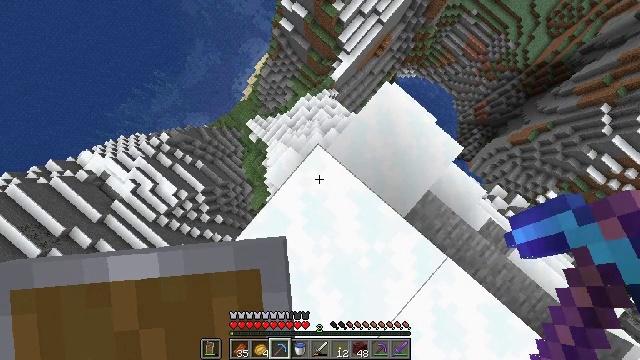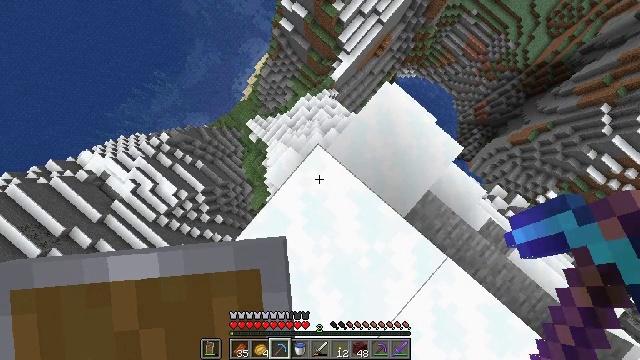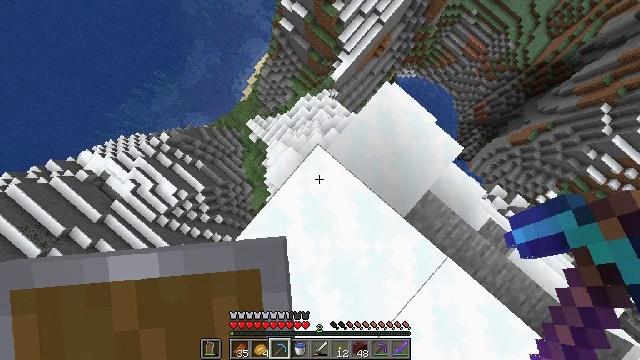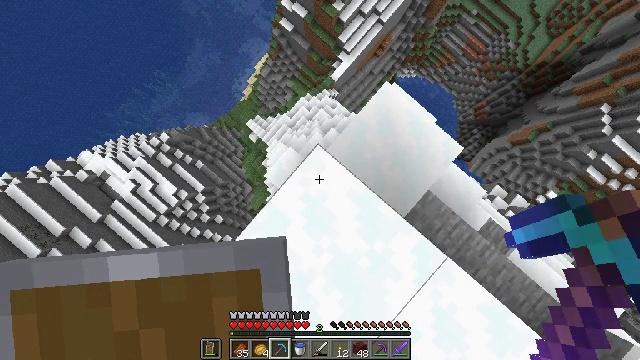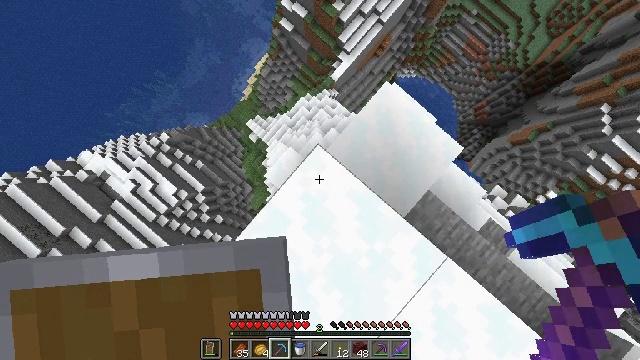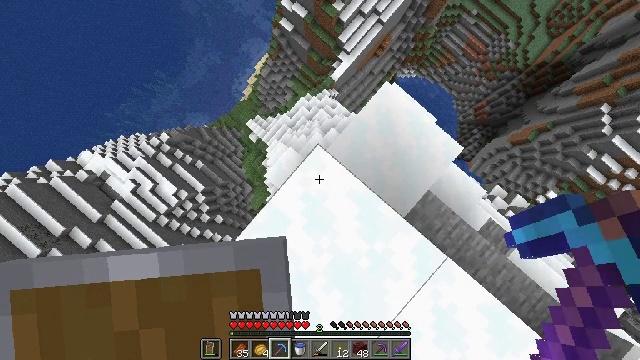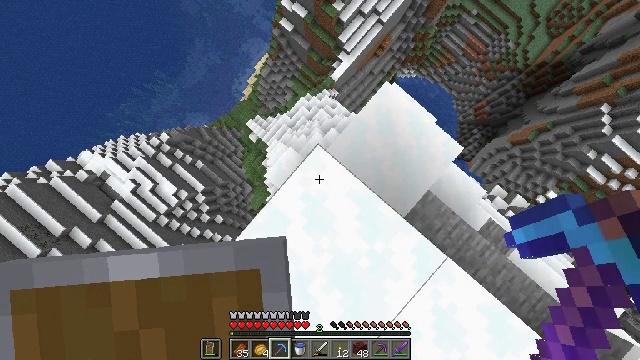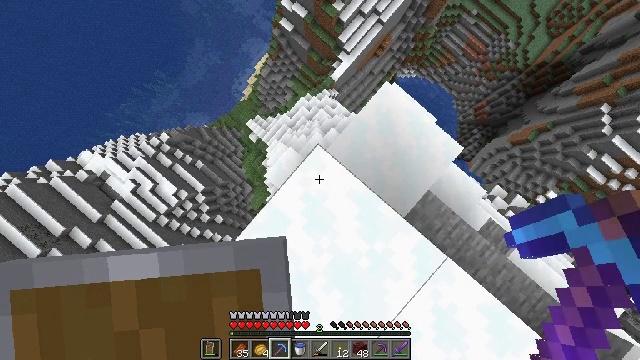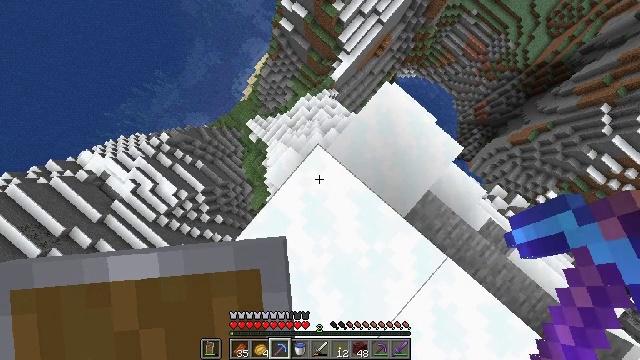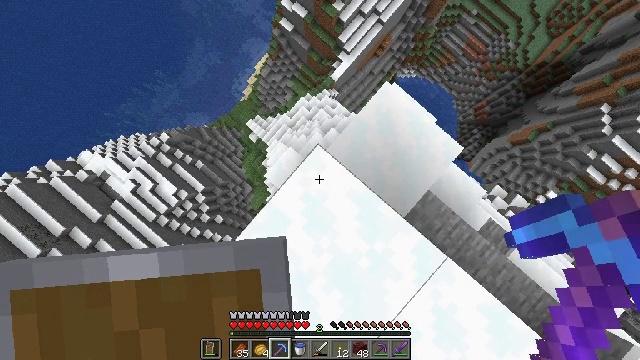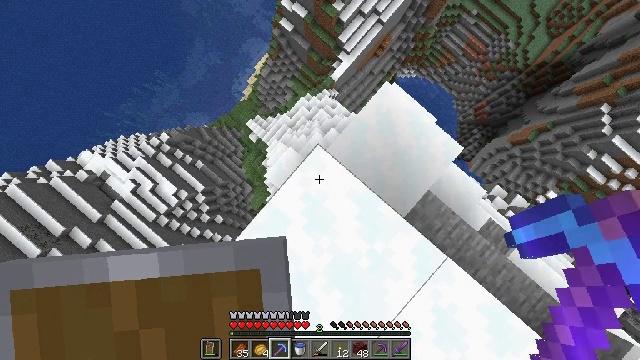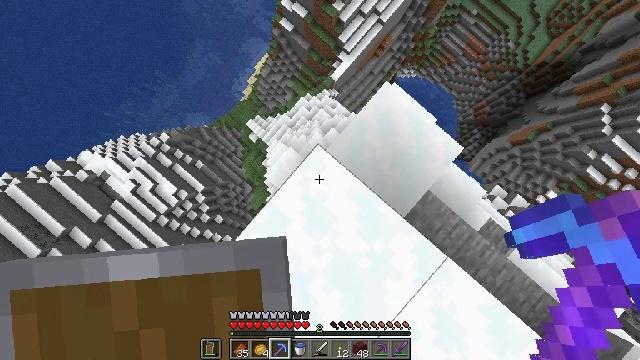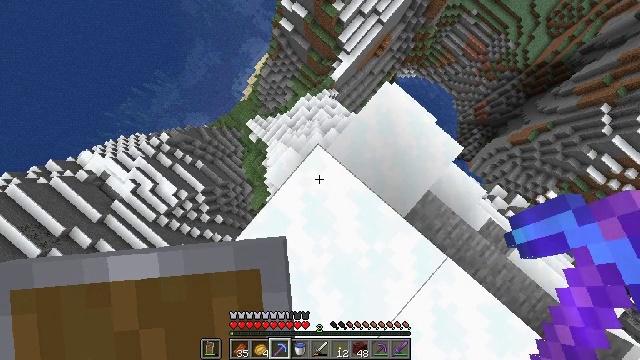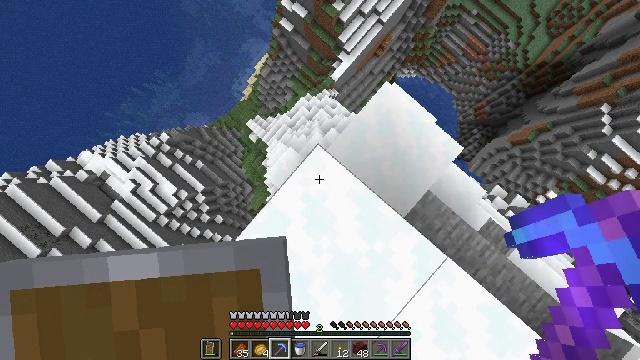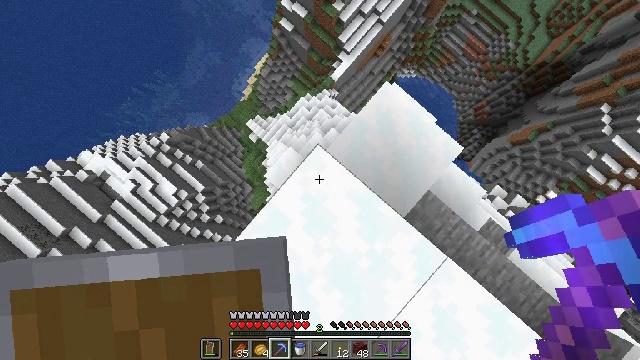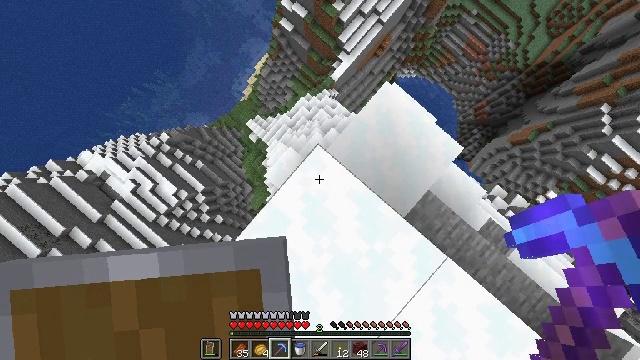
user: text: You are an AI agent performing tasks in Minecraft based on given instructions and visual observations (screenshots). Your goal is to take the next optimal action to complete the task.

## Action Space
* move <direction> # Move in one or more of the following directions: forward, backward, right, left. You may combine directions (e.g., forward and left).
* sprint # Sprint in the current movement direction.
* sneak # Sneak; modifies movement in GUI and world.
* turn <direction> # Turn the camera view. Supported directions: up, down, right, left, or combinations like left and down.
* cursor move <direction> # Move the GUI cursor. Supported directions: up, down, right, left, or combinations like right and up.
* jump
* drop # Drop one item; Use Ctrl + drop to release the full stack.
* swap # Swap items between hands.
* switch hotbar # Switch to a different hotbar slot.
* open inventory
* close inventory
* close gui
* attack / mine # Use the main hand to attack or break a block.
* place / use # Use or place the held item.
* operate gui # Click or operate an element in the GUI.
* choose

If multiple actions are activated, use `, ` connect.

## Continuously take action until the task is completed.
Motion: motion action
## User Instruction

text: Gather ice for building or crafting.
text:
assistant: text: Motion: no_op
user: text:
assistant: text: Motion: no_op
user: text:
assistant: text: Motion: no_op
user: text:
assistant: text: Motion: no_op
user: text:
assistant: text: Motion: no_op
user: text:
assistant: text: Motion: no_op
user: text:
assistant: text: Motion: no_op
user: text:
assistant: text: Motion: no_op
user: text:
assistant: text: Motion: no_op
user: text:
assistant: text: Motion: no_op
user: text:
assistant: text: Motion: no_op
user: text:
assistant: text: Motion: no_op
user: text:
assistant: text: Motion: no_op
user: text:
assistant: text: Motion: no_op
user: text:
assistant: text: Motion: no_op
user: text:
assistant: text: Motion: no_op
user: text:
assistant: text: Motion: no_op
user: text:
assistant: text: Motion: no_op
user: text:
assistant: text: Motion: no_op
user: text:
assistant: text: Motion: no_op
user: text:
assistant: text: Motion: no_op
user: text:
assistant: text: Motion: no_op
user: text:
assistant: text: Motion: no_op
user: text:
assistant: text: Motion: no_op
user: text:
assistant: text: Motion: no_op
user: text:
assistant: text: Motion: no_op
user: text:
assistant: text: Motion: no_op
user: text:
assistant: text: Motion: no_op
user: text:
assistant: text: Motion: no_op
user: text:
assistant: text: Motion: no_op